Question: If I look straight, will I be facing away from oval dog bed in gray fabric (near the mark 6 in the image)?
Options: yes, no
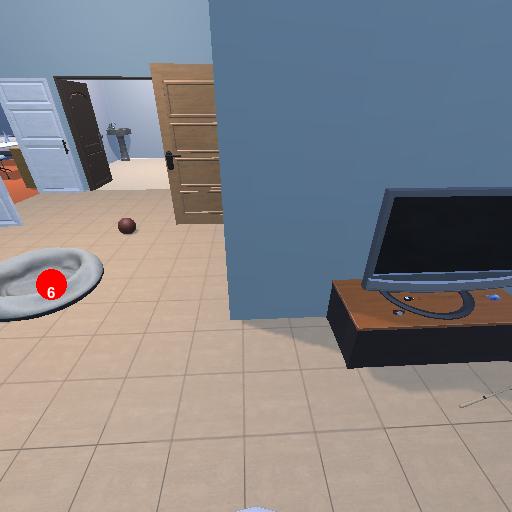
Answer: yes